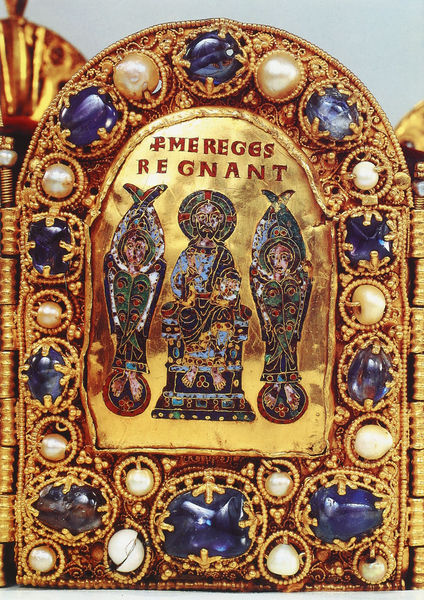
Titel: Reichskrone des Heiligen Römischen Reiches
Institution: Wien, Schatzkammer
Schlagwörter: blau, sitzen, gold, edelsteine, krone, perlen, fischer, arch, blue, crown, king, men, ornate, people, red, religious, throne, white, women, figures, green, painting, sitting, detail, decorative, foto, buch, einband, fisch, christus, jesus, man, head, feet, decoration, frame, gilt, ornament, heiland, beard, saint, photo, fische, saphir, erlöser, royal, spring, regierung, art, religion, cloth, pearl, pearls, shell, shells, altar, christianity, saints, stones, biblical, mosaic, latin, text, hinges, halo, icon, jewelry, servants, gems, jesus christ, ruler, e, halos, enamel, jewels, pears, beads, intricate, mounted, saphire, chrsit, brocade, hinge, filigree, regnant, gem, peearls, fmereges, mereges, pearks, sapphires, sapphire, tmereges, gemsgold, chrisr, tripich, settings, safire